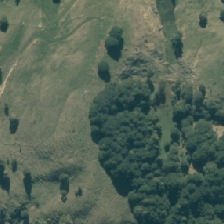
Land cover: indigenous_forest